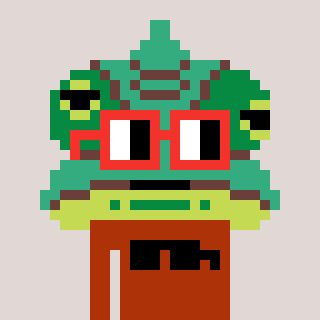
a pixel art character with square red glasses, a chameleon-shaped head and a hotbrown-colored body on a warm background